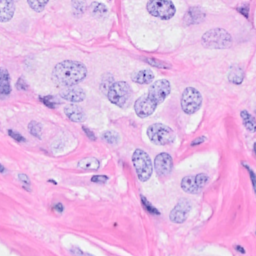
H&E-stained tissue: Breast